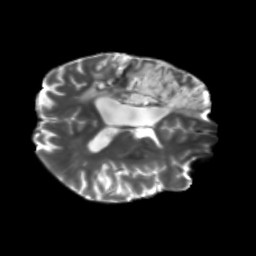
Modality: T2w
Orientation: axial
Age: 60
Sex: male
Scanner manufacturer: siemens
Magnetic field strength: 3 T
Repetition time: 5.25 s
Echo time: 0.08 s